Question: I this <URL>
at first the form fields are coming and after that image is coming.But I want as per the image attached.
I have made a separate div class of span6 inside
'''
<div id="patient" class="tab-pane "
'''
but still the style is not coming as per the screenshot.
Can any body tell me how to get?
'''
<div class="container-fluid">
<div class="row-fluid">
<div class="span1"></div>
<div class="span10"
style="margin-bottom: 6px; margin-top: 0px; background: #efeee9">
<img
src="/MoDoc/resources/ui_resources/img/mo doc title.jpg"
alt="" align="left">
<h2 align="center" style="margin-top: 18px;"></h2>
</div>
<div class="span1"></div>
</div>
<input type="hidden" id="projectUrl" value="/MoDoc/">
<div class="row-fluid">
<div class="span1"></div>
<div class="span10"
style="background: #eee; border: 1px solid #ddd;">
<div id="patient" class="tab-pane "
style="margin-left: 28px; margin-right: 48px;">
<p>
<label class="control-label" for="inputIcon">Name :</label>
<input class="span8" type="text" data-bind="value: name"
data-required="true" data-trigger="change" name="name">
</p>
<p>
<label class="control-label" for="inputIcon">Department :</label>
<select class="span8" name="department"
data-bind="options: departmentOptions,value: department,optionsCaption: 'Select Department'"
data-required="true" data-trigger="change">
</select>
</p>
<p>
<label class="control-label" for="inputIcon">Gender :</label>
<select class="span8" name="gender"
data-bind="options: genderOptions,value: gender,optionsCaption: 'Select Gender'"
data-required="true" data-trigger="change">
</select>
</p>
<p>
<label class="control-label" for="inputIcon">Degree :</label>
<select class="span8" name="degree"
data-bind="options: degreeOptions,value: degree,optionsCaption: 'Select Degree'"
data-required="true" data-trigger="change">
</select>
</p>
<p>
<label class="control-label" for="inputIcon">Username :</label>
<input class="span8" type="text"
data-bind="value: username"
name="username" data-required="true"
data-trigger="change"
data-remote="/MoDoc/isUserNameExists"
data-remote-method="GET">
</p>
<p>
<label class="control-label" for="inputIcon">Password :</label>
<input class="span8" type="password"
data-bind="value: password"
name="password"
data-required="true"
data-trigger="change">
</p>
<p>
<label class="control-label" for="inputIcon">Mobile :</label>
<input class="span8" type="text" data-bind="value: mobile"
data-type="number"
data-minlength="10"
data-required="true"
data-trigger="change" data-type="phone" name="mobile">
</p>
<p>
<label class="control-label" for="inputIcon">Email address :</label>
<input class="span8" type="text"
data-bind="value: email" data-required="true"
data-trigger="change" data-type="email" name="email">
</p>
<div class="span6">
<!--<div data-bind="template: {name: 'profileImageTemplate'}"></div> -->
<div style="margin-top: 28px;">
<div class="fileupload fileupload-new" data-provides="fileupload">
<div data-bind="if: imgSrc">
<div class="fileupload-new thumbnail" style="width: 150px; height: 150px;"><img data-bind="attr: { src: imgSrc }"/></div>
</div>
<div data-bind="ifnot: imgSrc">
<div class="fileupload-new thumbnail" style="width: 150px; height: 150px;"><img src="ui_resources/img/profile_pic.png" /></div>
</div>
<div class="fileupload-preview fileupload-exists thumbnail" style="max-width: 150px; max-height: 150px; line-height: 20px;"></div>
<div>
<span class="btn btn-file"><span class="fileupload-new">Select image</span><span class="fileupload-exists">Change</span><input type="file" data-bind=" file: imgFile, fileObjectURL: imgSrc"/></span>
<a href="#" class="btn fileupload-exists" data-dismiss="fileupload">Remove</a>
</div>
</div>
</div>
</div>
<div align="center">
<button class="btn btn-primary"
>
<i class="icon-ok icon-white"></i> Save
</button>
<button class="btn"
>
<i class="icon-remove"></i> Cancel
</button>
</div>
</div>
</div>
</div><!-- container -->
'''

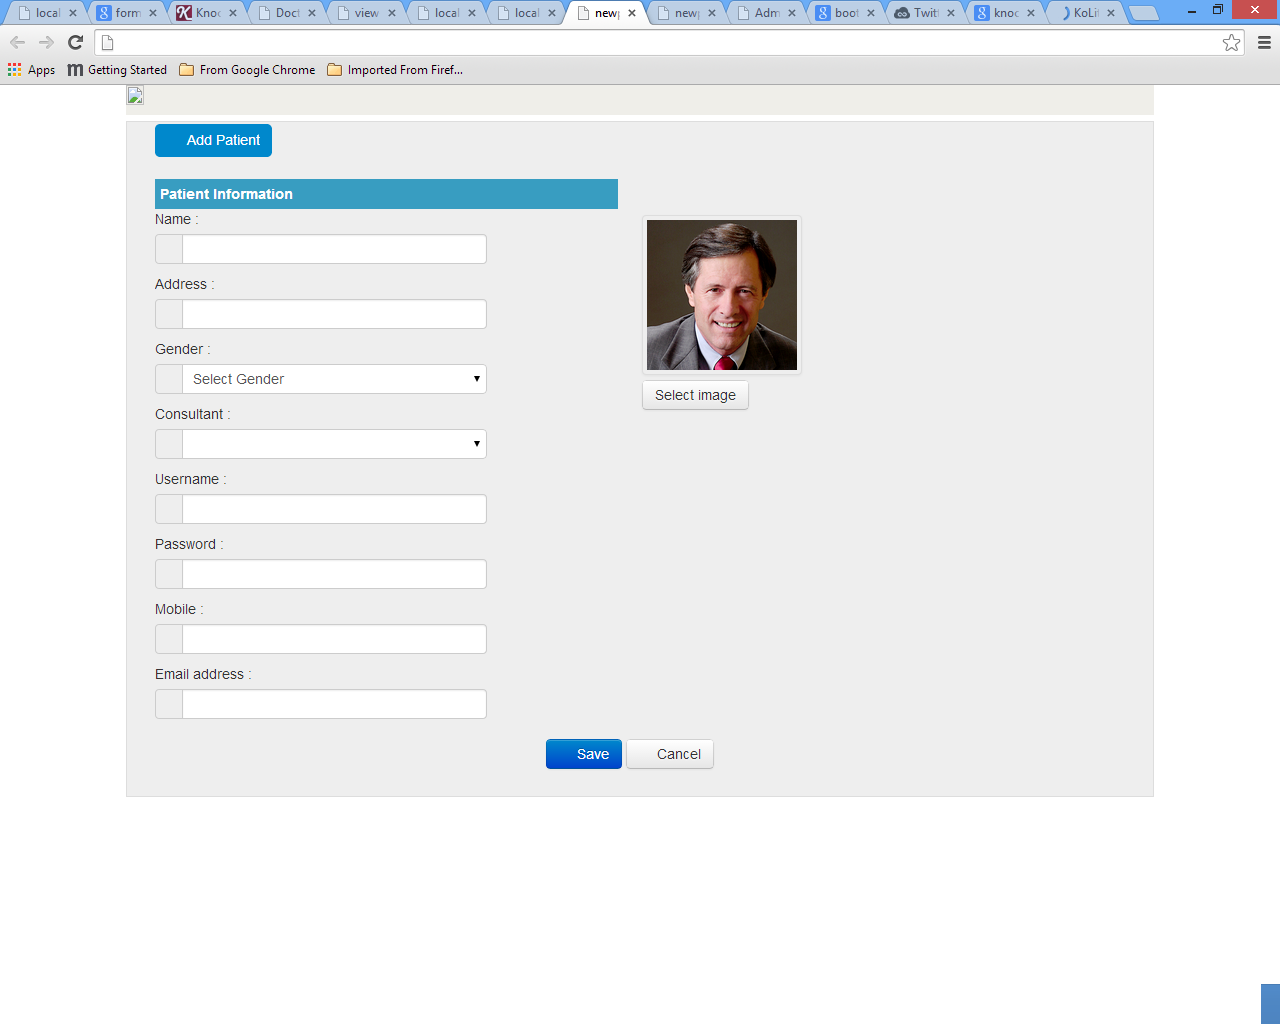
Answer: You need to wrap all your inputs to div and give 'span6' class to that div.
<URL>